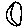
Label: moon